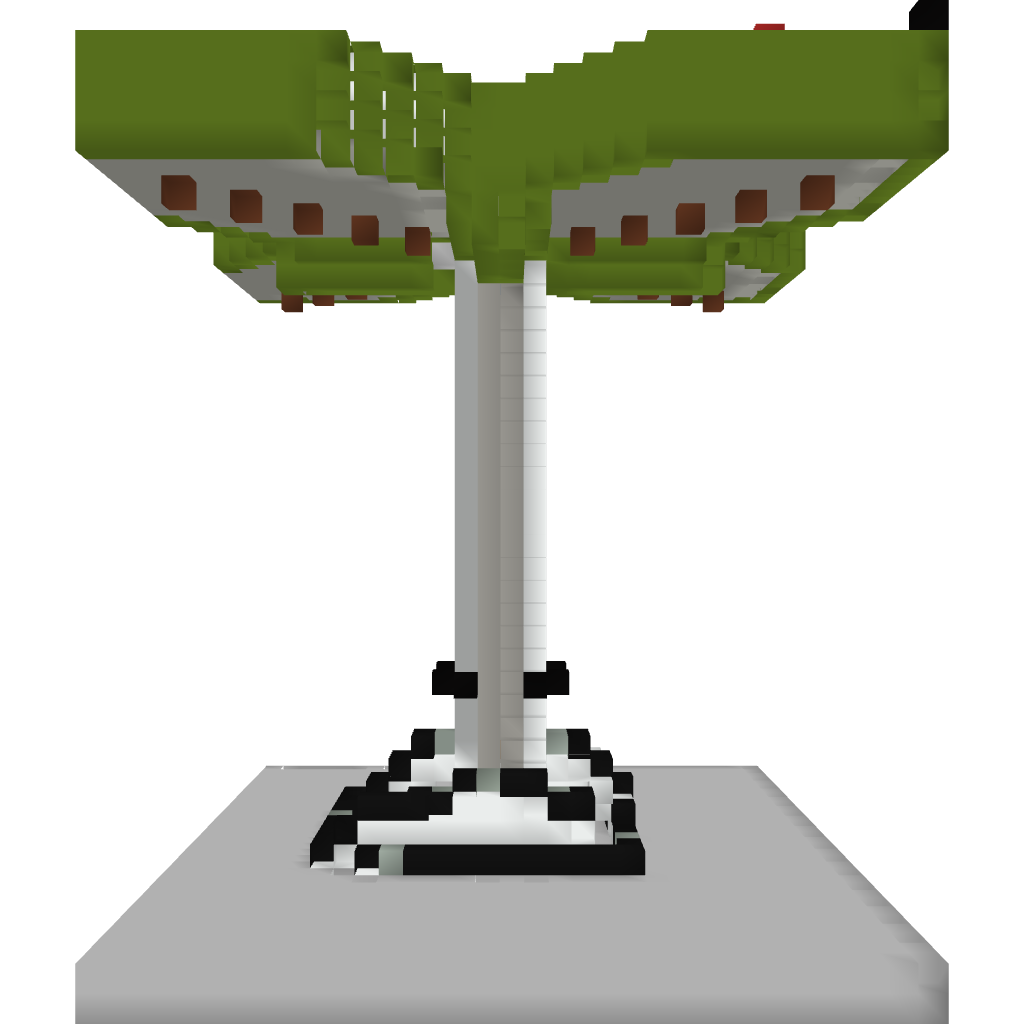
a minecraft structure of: Clover Grinder